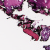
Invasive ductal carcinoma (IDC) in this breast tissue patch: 0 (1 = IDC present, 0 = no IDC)